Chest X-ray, AP view. Patient: 25 years old, sex F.
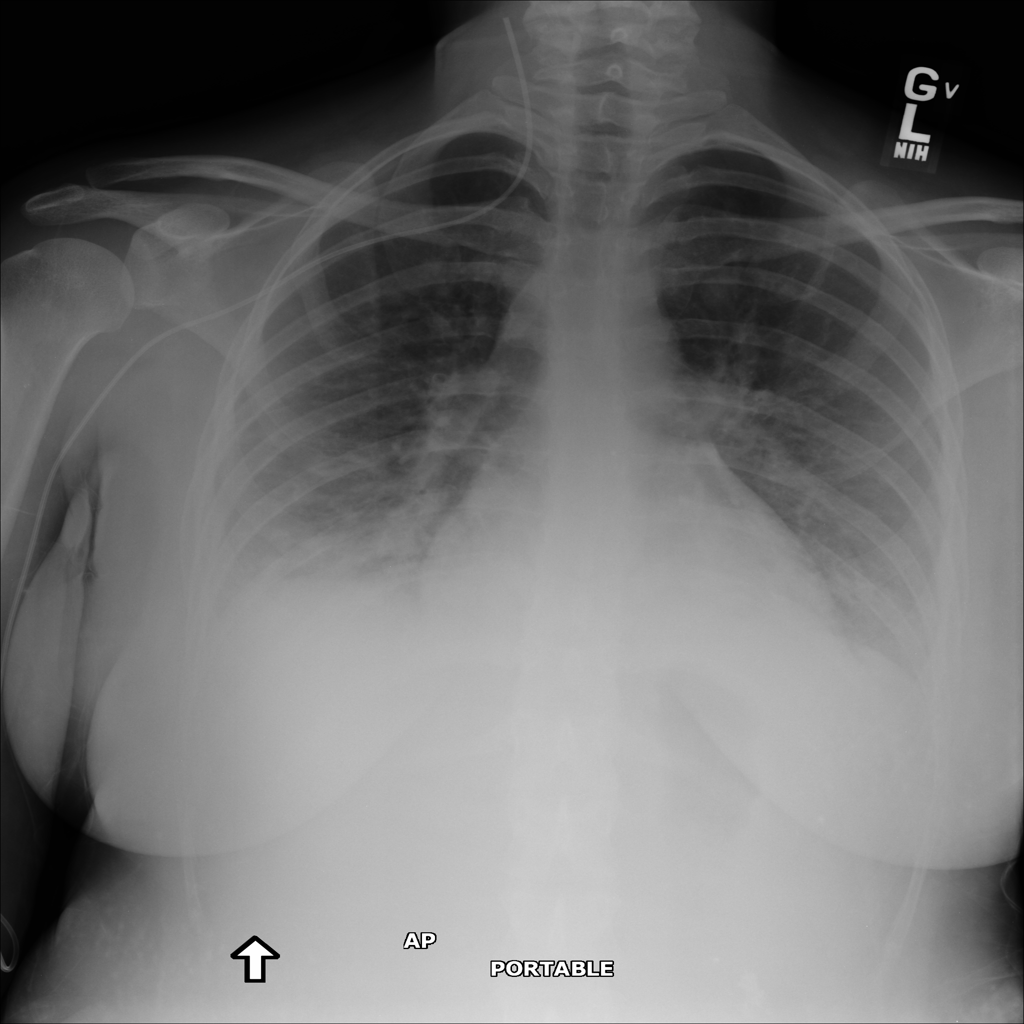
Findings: Edema